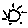
Label: sun